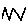
Label: zigzag